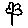
Label: flower